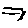
Label: zigzag